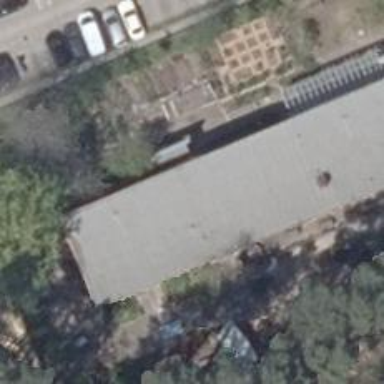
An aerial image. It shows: Kindergarten.